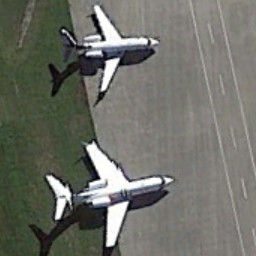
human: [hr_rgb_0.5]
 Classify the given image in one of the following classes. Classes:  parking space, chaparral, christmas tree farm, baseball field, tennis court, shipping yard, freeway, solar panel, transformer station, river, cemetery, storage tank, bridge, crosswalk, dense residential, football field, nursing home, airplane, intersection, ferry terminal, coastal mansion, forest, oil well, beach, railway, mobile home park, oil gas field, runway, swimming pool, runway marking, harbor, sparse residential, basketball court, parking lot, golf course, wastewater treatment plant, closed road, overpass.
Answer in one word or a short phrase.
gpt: airplane